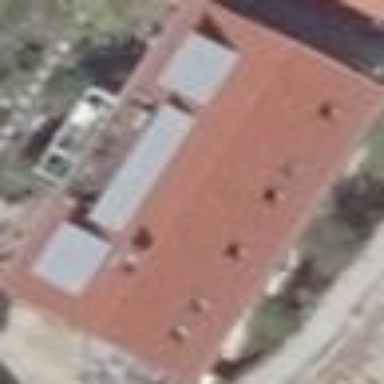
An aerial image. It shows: Gabled roof apartments building.